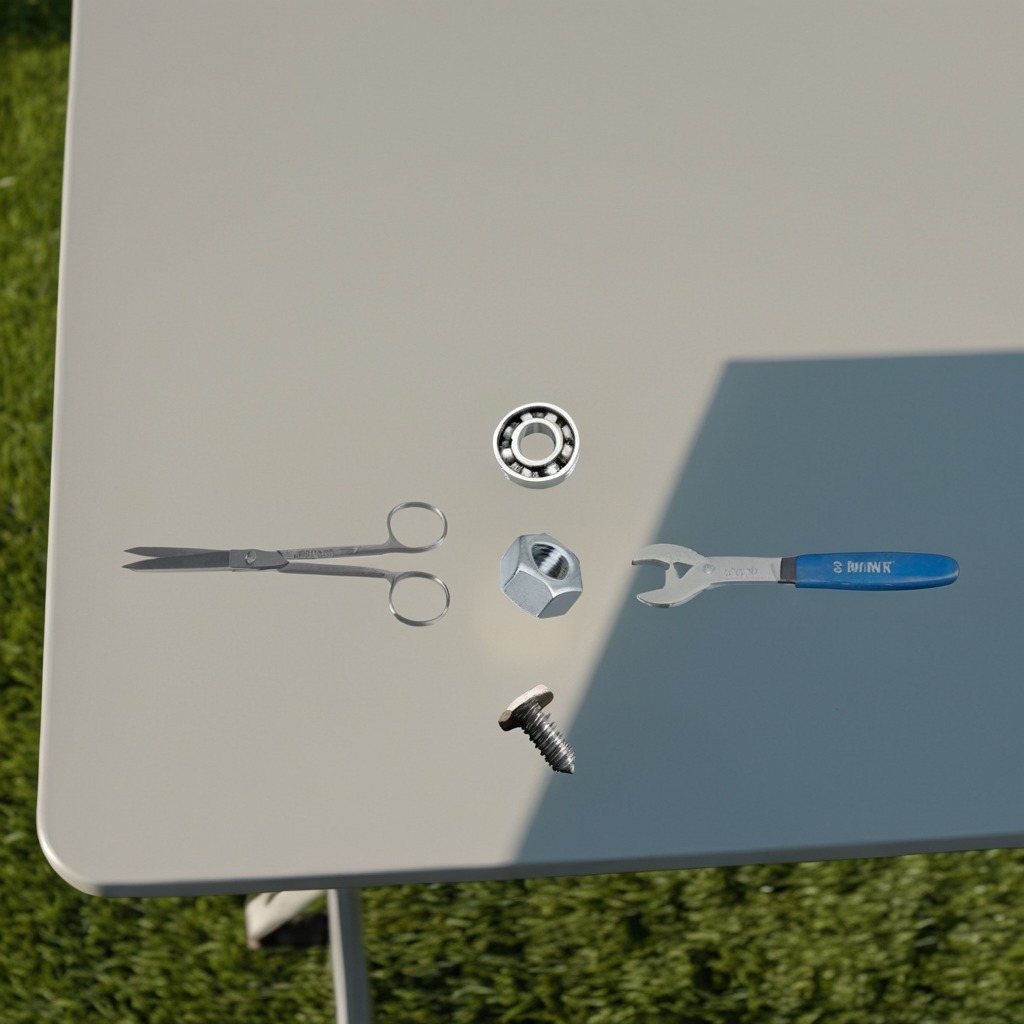
A metal ball bearing, a metal machine screw, a metal nut, a pair of scissors, and a wrench are lying on the textured surface of the utility table.